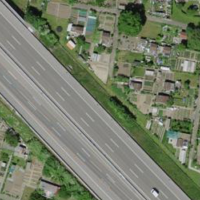
EUNIS habitat code: 57
Species observed at this site:
Stachys recta